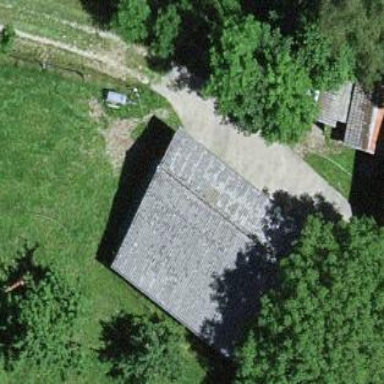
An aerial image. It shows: Shed.